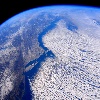
Label: cloud